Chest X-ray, AP view. Patient: 48 years old, sex F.
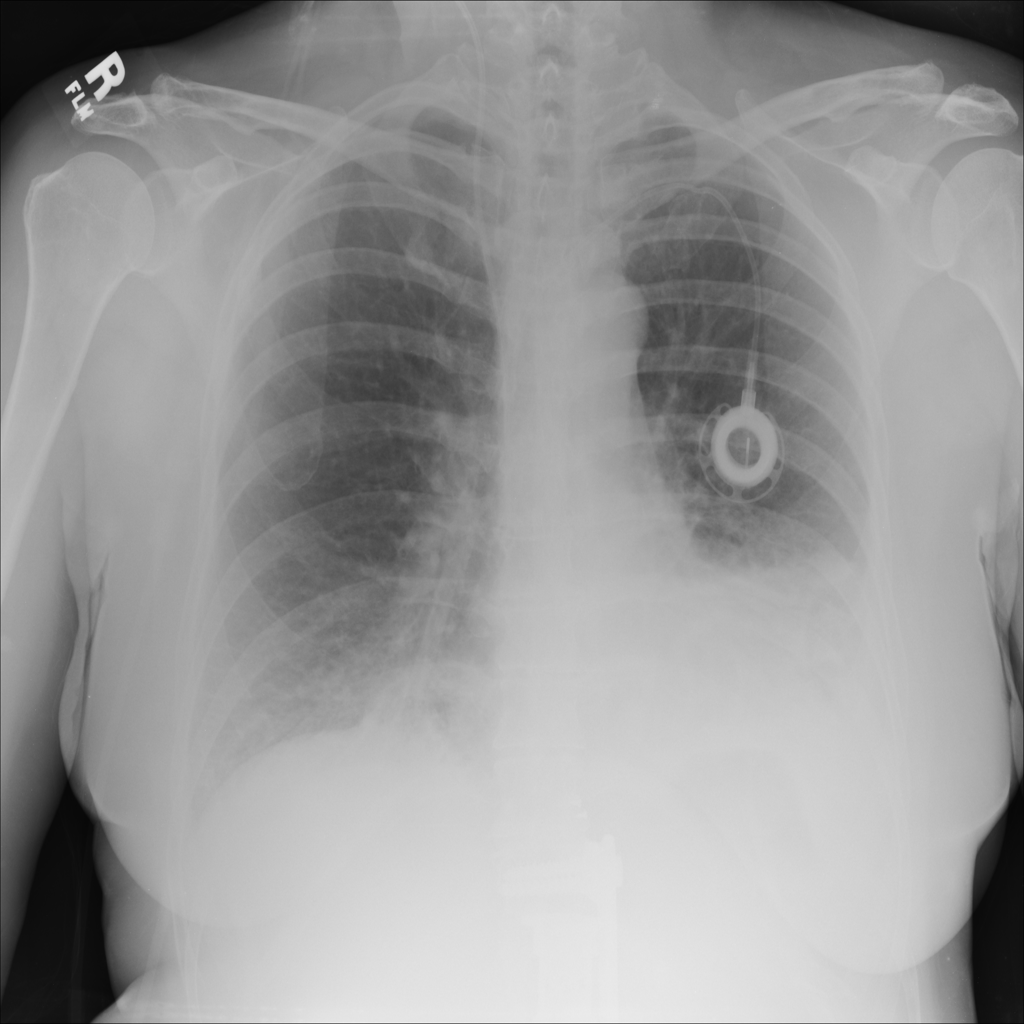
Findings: Edema, Effusion, Infiltration